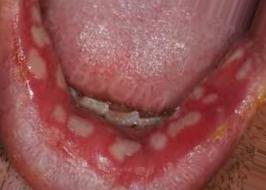
Condition: Mouth Ulcer